Aerial crown-view tile of a tropical tree (Barro Colorado Island, Panama), acquired 20241112:
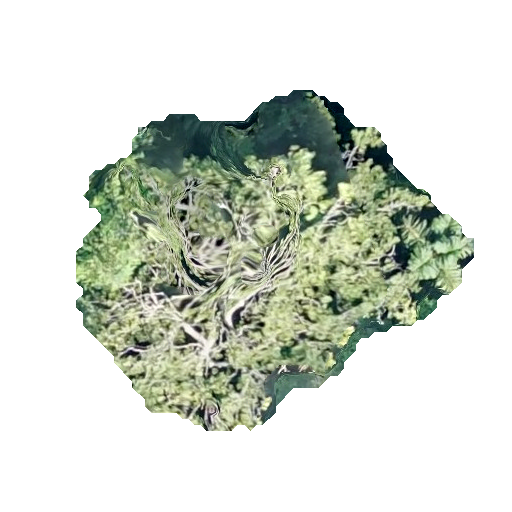
Species: Jacaranda copaia
GBIF accepted scientific name: Jacaranda copaia
Crown area: 138.737 m²